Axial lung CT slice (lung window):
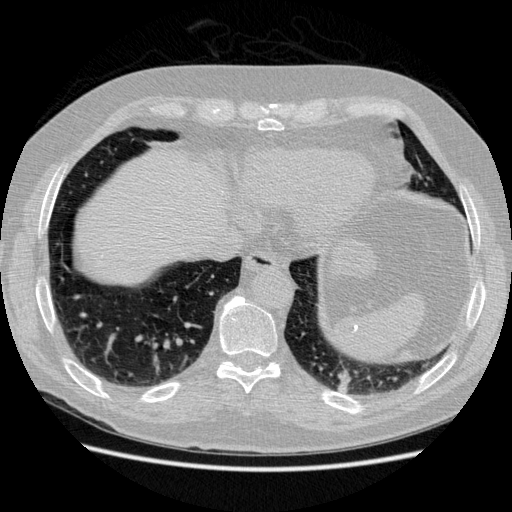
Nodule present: no